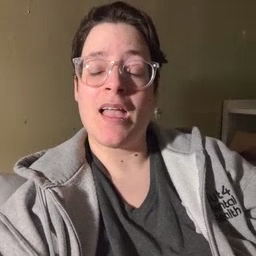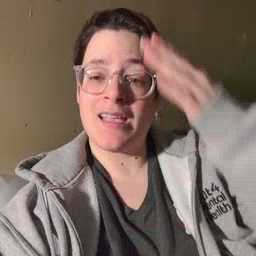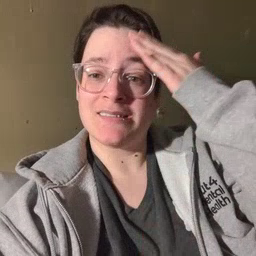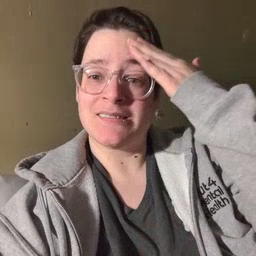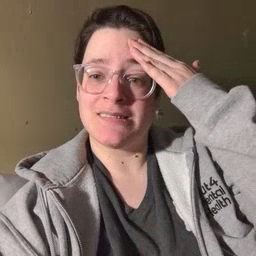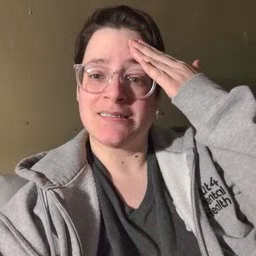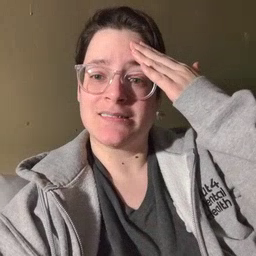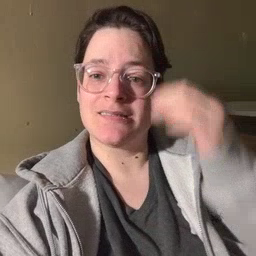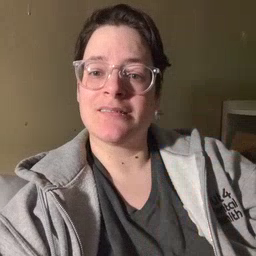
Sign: hat